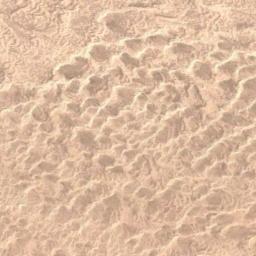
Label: desert